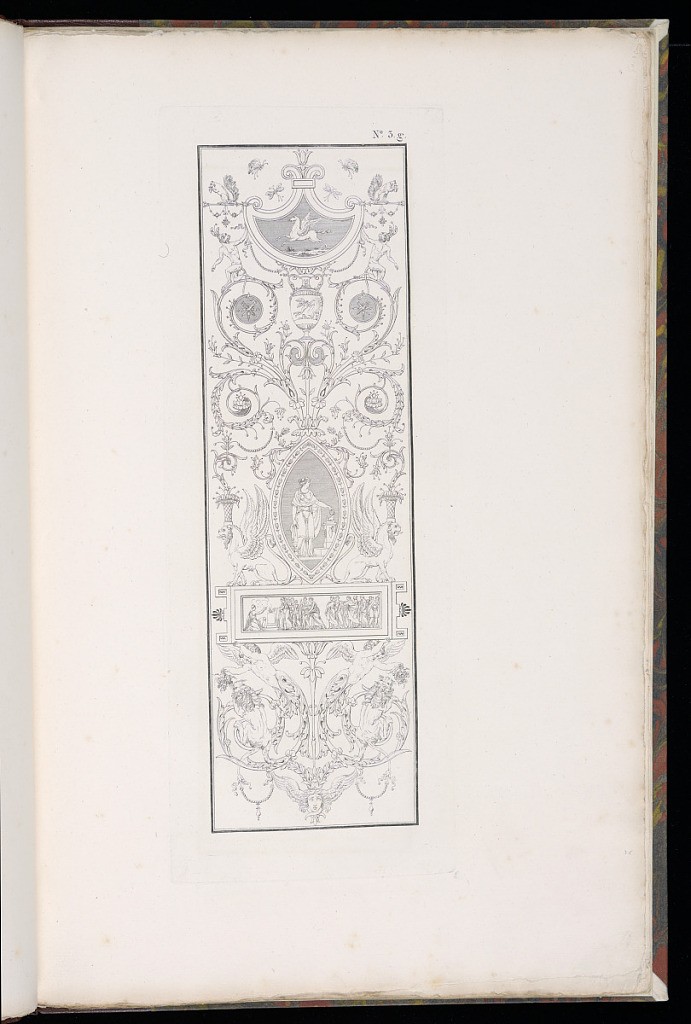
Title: Arabesque Ornament Design
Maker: Charles Normand, French, 1765 – 1840
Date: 1787–95
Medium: Etching on laid paper
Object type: Print
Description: A vertical plate with an arabesque ornament design featuring Neoclassical and Empire style motifs - mythological creatures and figures, butterflies, dragonflies, squirrels, monkeys, trophies, vases, griffins, scrolling acanthus leaves and foliage, rosettes, festoons, vignettes with figures, putti, lions, and an Apollo head mask. The plate is numbered.